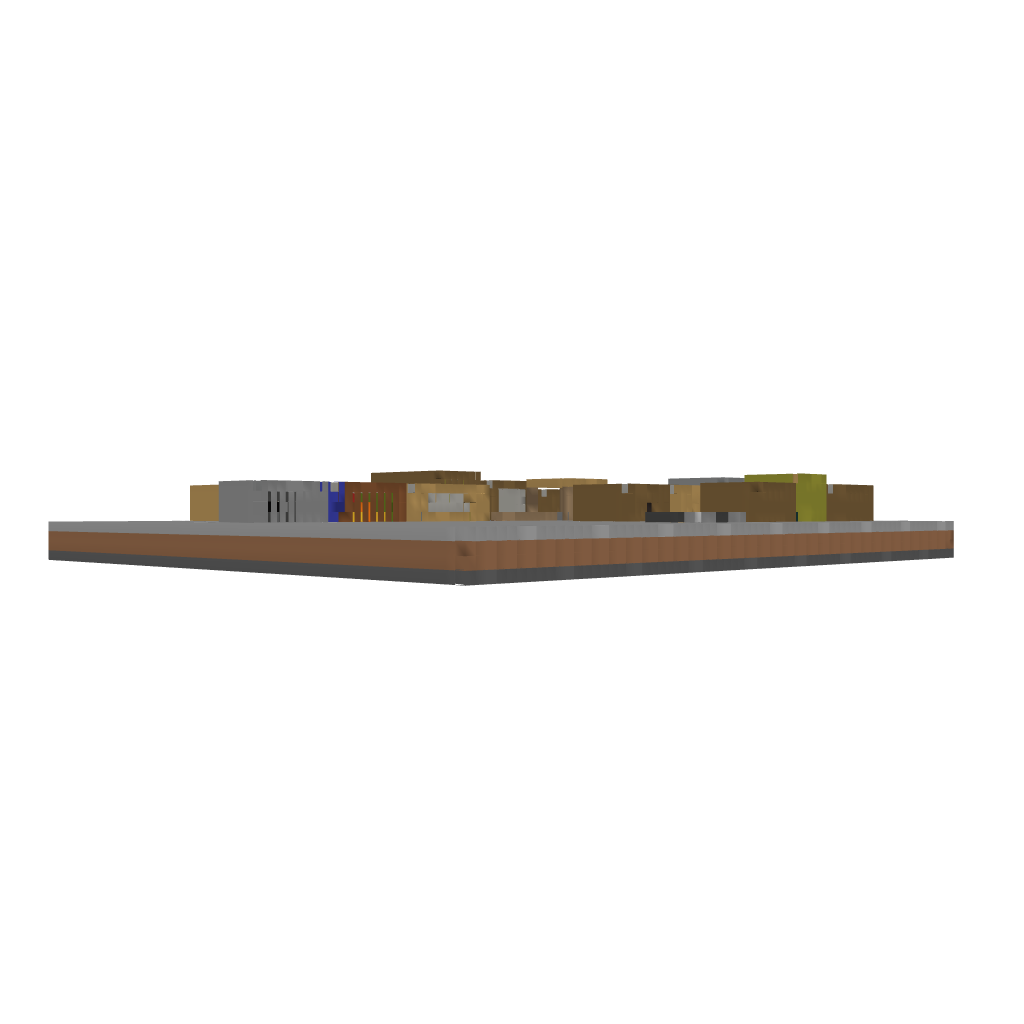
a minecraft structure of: A medium town